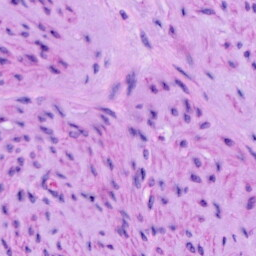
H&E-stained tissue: Cervix